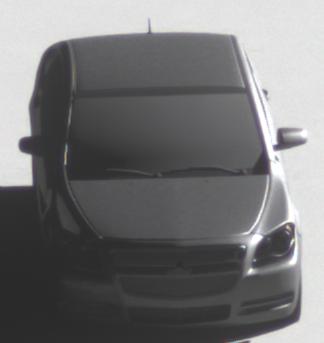
Make: Chevrolet
Model: Malibu 2.4
Detailed model: Malibu
Model produced from: 2012/07
Model produced until: 2014/08
Doors: 4
Color: gray
Road condition: dry road
Daytime: morning or afternoon
Contrast: high contrast